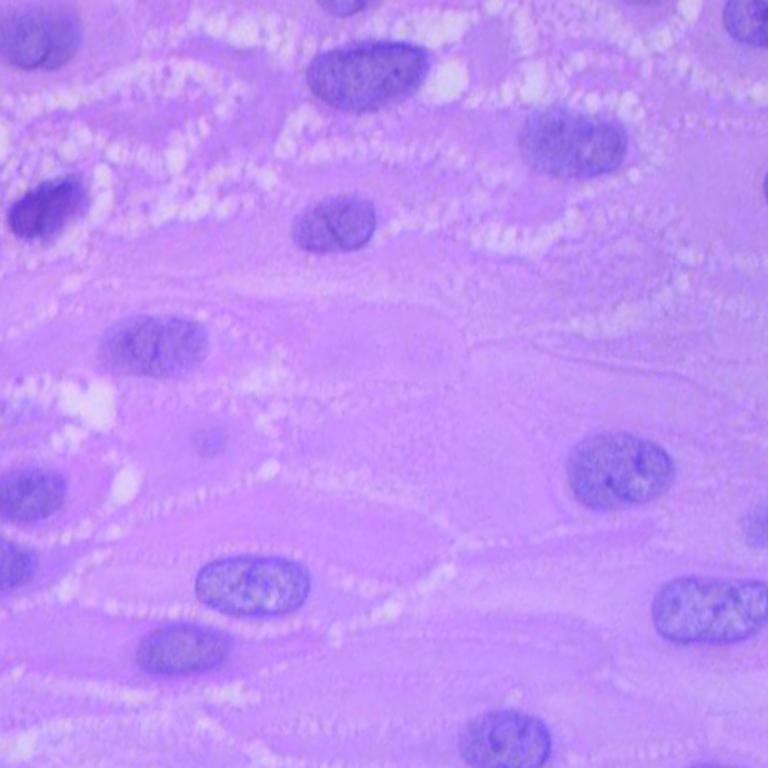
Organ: lung
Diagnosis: squamous carcinomas